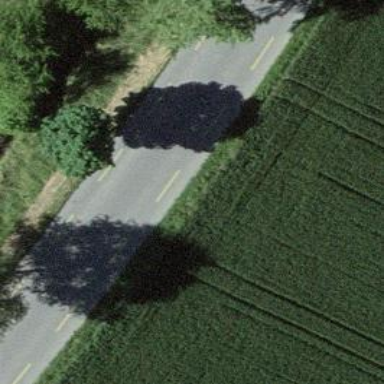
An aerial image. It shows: Unclassified road with asphalt surface. There is designated lane for cyclists.